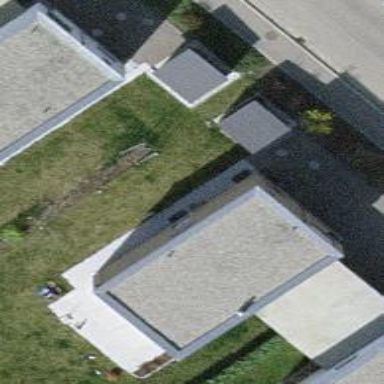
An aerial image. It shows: Garage building.